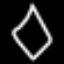
Label: diamond